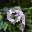
Label: 9